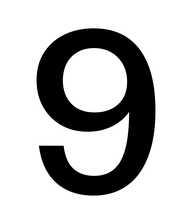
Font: InstrumentSans_Medium